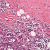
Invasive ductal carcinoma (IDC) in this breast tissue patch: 1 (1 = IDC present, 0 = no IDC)